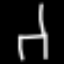
Label: chair